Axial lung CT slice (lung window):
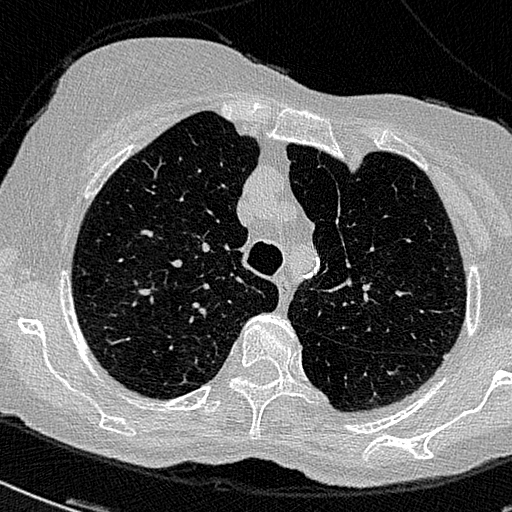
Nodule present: no